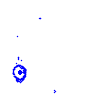
Particle: pion